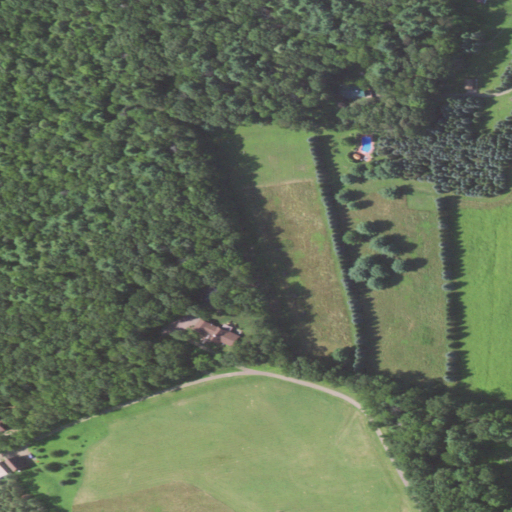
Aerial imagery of mountain in Pennsylvania named Saint Gabriel Hill containing pasture, mixed forest, deciduous forest, open development, evergreen forest, medium intensity development, and low intensity development